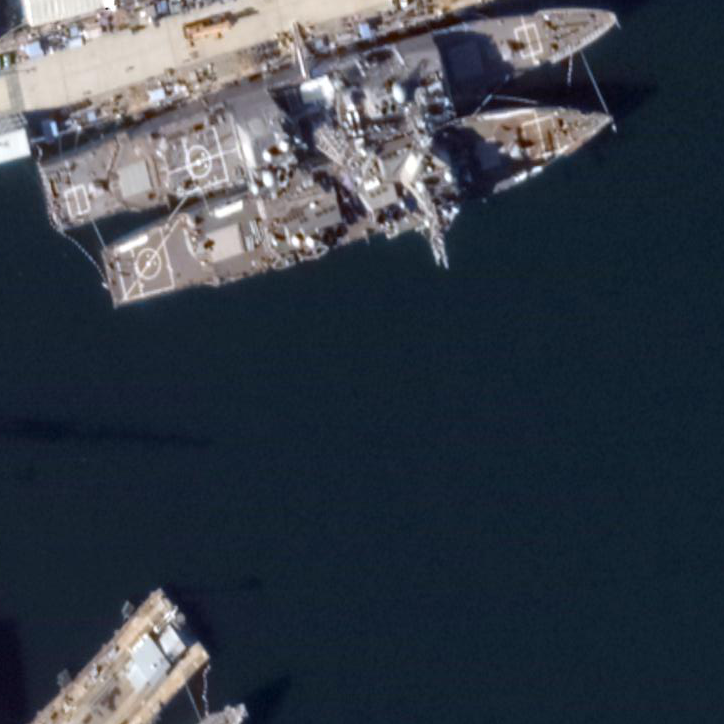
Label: destroyer